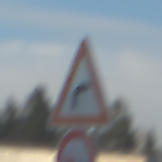
Verkehrszeichen: KurveRechts
Zusatzzeichen unten: VerbotUeberholenEinspurigeFahrzeuge
Umgebung: Outdoor, Nature
Tageszeit: MorningAfternoon
Wetter: Clear
Licht: Natural
Jahreszeit: NotSpecified
Kontrast: HighContrast